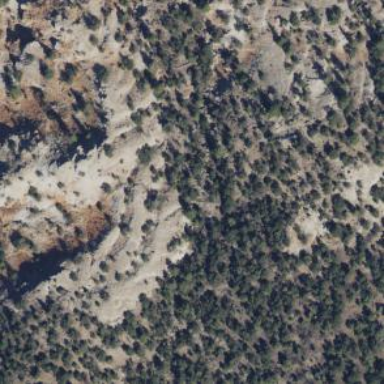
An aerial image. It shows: Landscape of bare rock.